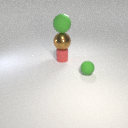
large green rubber sphere above large brown metal sphere